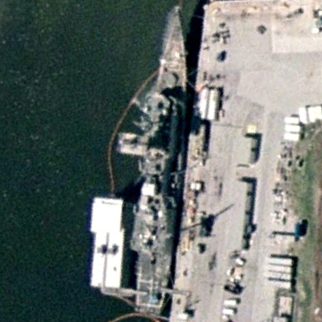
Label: Ticonderoga-class_cruiser